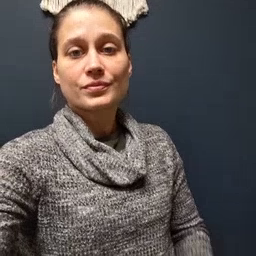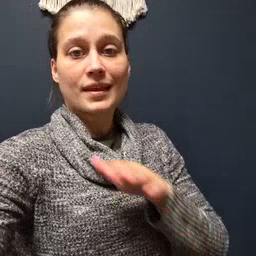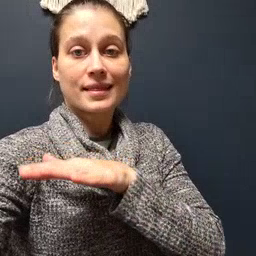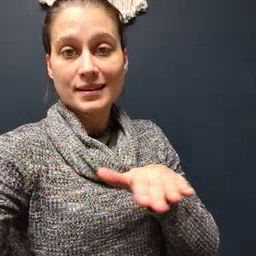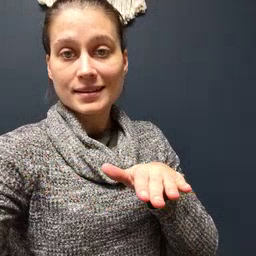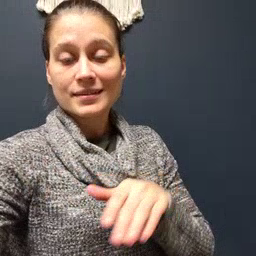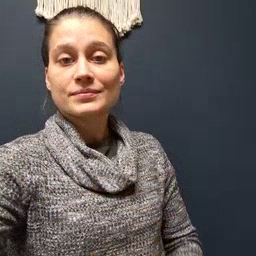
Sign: clean